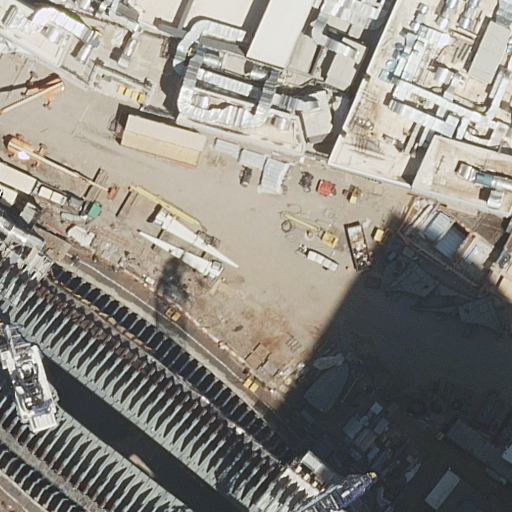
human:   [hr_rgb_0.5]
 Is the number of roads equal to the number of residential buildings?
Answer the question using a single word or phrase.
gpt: no

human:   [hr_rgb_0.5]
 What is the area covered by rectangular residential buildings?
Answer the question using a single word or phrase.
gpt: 0m2

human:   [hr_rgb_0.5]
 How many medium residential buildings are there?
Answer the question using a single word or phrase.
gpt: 0

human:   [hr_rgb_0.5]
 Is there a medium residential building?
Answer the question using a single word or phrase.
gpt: no

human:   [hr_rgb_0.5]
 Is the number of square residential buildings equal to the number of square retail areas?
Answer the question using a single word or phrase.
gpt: yes

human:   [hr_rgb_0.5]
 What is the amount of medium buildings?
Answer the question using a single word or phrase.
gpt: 0

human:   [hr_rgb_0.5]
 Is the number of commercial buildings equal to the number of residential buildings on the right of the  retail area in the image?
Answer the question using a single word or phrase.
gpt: yes

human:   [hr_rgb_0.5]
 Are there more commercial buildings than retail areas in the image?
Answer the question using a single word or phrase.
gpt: no

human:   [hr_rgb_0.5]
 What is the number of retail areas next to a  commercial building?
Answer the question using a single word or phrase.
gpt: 0

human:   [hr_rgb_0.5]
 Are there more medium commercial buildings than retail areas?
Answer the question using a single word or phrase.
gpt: no

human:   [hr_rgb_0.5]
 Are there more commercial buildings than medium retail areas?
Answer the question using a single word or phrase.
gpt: no

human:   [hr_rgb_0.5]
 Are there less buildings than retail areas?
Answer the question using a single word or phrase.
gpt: no

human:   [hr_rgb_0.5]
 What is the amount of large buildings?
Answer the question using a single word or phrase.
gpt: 2

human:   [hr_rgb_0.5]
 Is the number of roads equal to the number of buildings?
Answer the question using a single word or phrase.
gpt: no

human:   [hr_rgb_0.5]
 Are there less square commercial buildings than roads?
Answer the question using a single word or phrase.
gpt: yes

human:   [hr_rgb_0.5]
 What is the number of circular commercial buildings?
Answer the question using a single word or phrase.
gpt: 0

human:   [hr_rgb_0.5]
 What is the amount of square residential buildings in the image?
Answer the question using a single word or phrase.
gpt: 0

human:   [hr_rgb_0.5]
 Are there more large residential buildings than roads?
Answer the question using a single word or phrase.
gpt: no

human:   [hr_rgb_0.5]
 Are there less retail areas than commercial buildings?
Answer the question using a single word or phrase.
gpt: no

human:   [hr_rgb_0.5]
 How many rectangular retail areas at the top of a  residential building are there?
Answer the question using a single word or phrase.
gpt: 0

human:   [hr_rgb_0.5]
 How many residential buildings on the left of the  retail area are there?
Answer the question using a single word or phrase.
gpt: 0

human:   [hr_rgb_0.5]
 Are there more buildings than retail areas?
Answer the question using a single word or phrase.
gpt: yes

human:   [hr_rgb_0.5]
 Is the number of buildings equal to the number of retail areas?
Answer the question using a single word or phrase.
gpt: no

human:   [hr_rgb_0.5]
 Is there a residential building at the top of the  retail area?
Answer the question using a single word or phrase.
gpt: no

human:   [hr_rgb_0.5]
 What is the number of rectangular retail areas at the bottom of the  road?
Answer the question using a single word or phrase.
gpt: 1

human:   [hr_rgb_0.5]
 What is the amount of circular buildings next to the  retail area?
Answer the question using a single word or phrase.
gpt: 0

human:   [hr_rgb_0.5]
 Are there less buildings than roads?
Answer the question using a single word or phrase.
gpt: no

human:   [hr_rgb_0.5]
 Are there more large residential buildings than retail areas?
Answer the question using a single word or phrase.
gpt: no

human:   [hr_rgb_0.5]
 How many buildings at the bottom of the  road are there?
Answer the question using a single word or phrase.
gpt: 0

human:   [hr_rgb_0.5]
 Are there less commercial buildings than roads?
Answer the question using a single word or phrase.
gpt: yes

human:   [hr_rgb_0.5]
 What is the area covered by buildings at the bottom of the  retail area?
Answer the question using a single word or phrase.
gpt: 0m2

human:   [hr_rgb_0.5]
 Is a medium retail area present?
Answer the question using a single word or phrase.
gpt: no

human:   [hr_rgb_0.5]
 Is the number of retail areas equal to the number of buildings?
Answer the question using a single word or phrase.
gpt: no

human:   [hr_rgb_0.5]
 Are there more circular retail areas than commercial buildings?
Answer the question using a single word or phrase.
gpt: no

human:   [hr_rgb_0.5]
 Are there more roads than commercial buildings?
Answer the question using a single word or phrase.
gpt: yes

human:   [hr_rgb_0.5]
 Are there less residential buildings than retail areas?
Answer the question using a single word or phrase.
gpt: yes